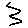
Label: zigzag